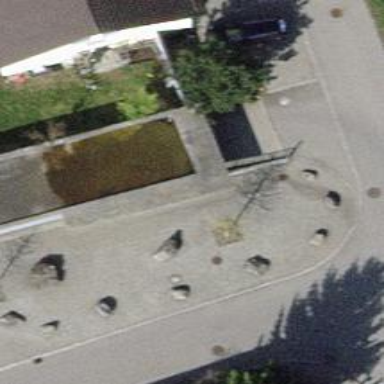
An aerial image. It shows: Parking entrance.